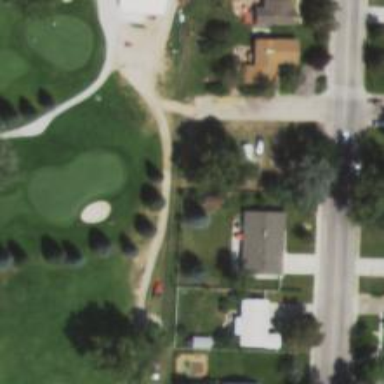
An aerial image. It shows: Path used for both walking and golf.